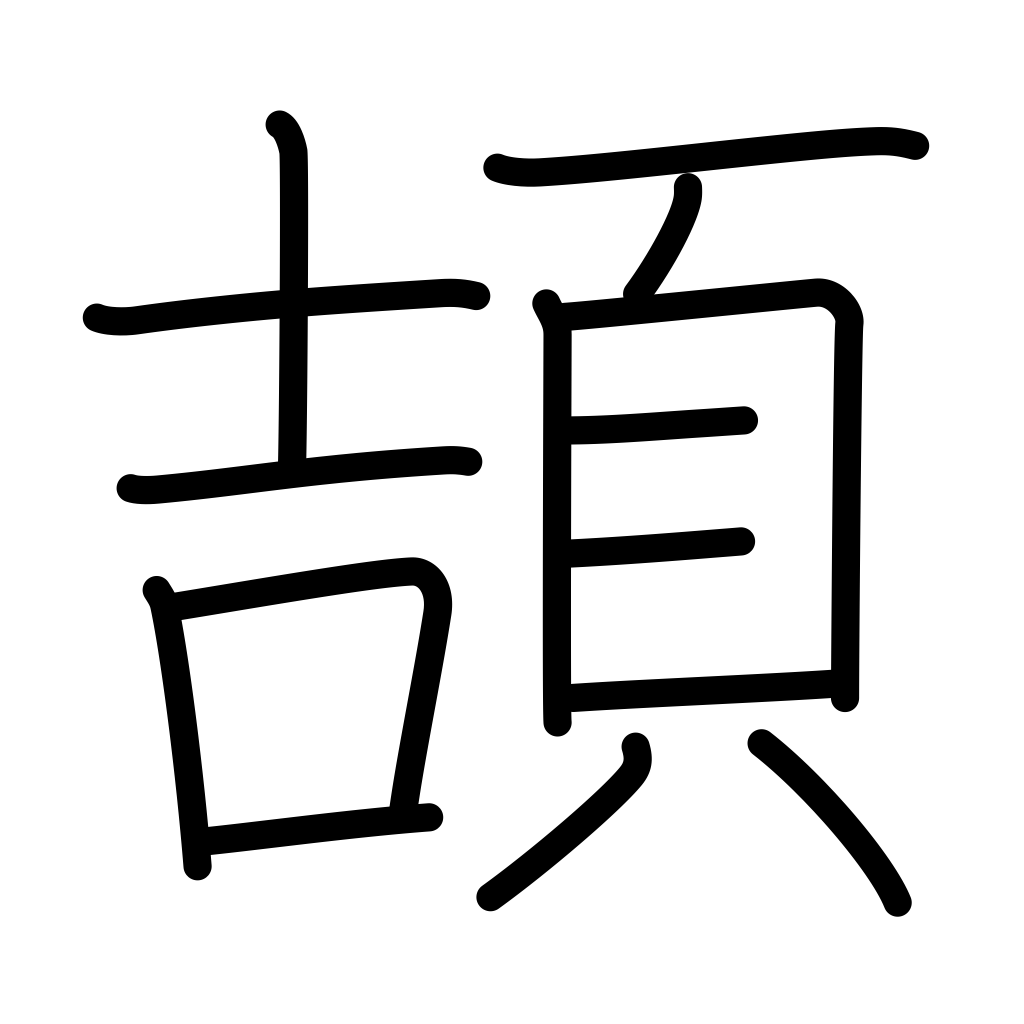
Meaning: take wing, fly up